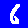
Digit: 6